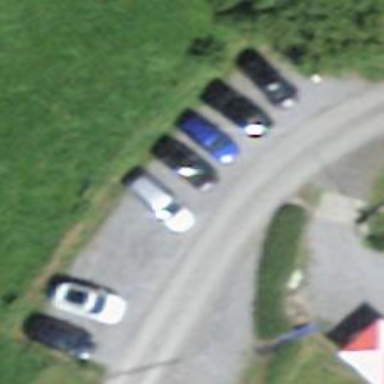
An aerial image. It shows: Parking area with surface.